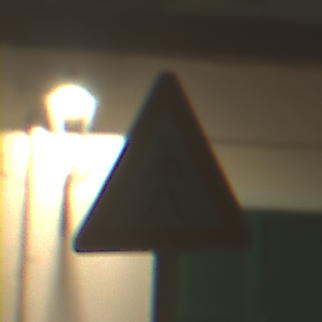
Verkehrszeichen: FussgaengerRechts
Umgebung: Outdoor, Urban
Tageszeit: Night
Wetter: PartlyCloudy
Licht: Artificial
Jahreszeit: NotSpecified
Kontrast: HighContrast